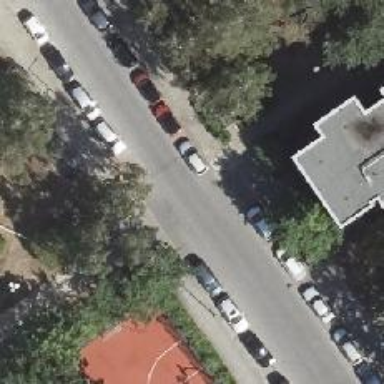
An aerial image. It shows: Residential road with asphalt surface and sidewalks on both sides. There are parallel parking lanes on both sides of the road.